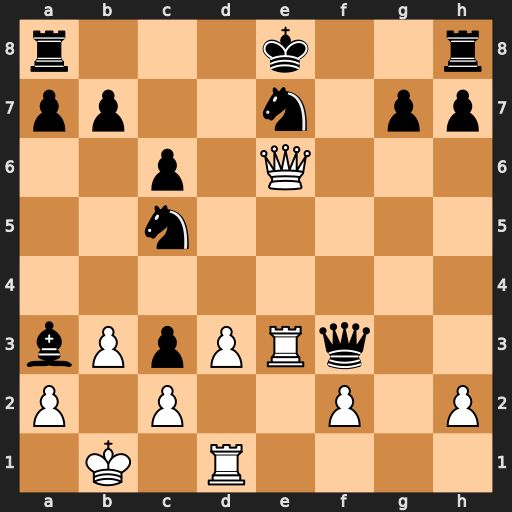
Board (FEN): r3k2r/pp2n1pp/2p1Q3/2n5/8/bPpPRq2/P1P2P1P/1K1R4
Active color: w
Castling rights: kq
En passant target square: -
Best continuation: Qxe7#